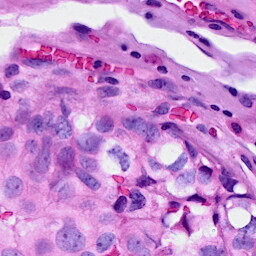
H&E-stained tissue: Breast